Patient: sex M, age 57
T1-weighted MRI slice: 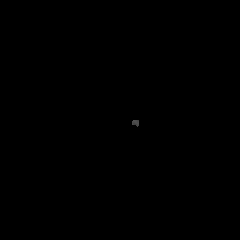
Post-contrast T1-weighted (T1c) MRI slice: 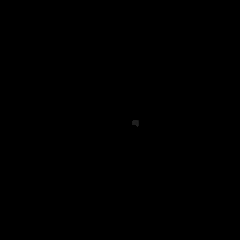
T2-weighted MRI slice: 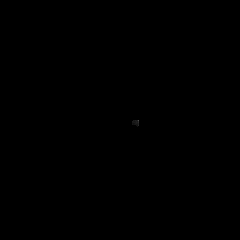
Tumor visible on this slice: no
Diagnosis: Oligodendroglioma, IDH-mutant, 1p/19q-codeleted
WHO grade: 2